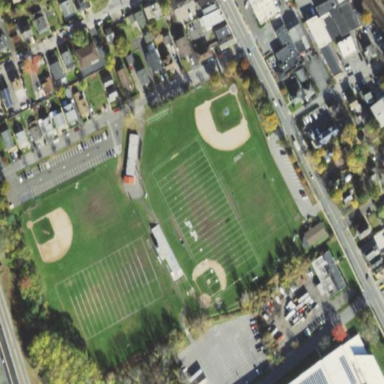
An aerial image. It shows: American football pitch for leisure and sport activities.